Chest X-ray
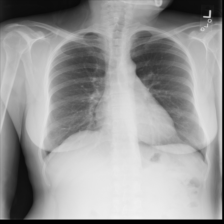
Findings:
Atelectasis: negative
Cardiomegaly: negative
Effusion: negative
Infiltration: negative
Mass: negative
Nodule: negative
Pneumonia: negative
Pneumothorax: negative
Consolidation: negative
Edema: negative
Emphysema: negative
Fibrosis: negative
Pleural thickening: negative
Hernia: negative